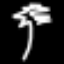
Label: palm tree